Field crop: maize
Growth stage: 2
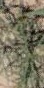
Species: salsola